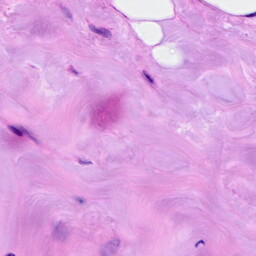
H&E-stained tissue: Breast